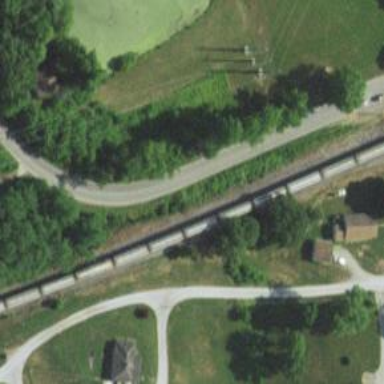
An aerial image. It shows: Culvert tunnel.